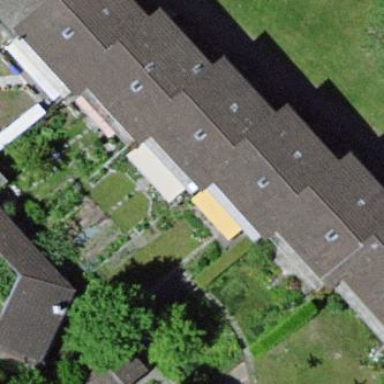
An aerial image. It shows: Terrace building.